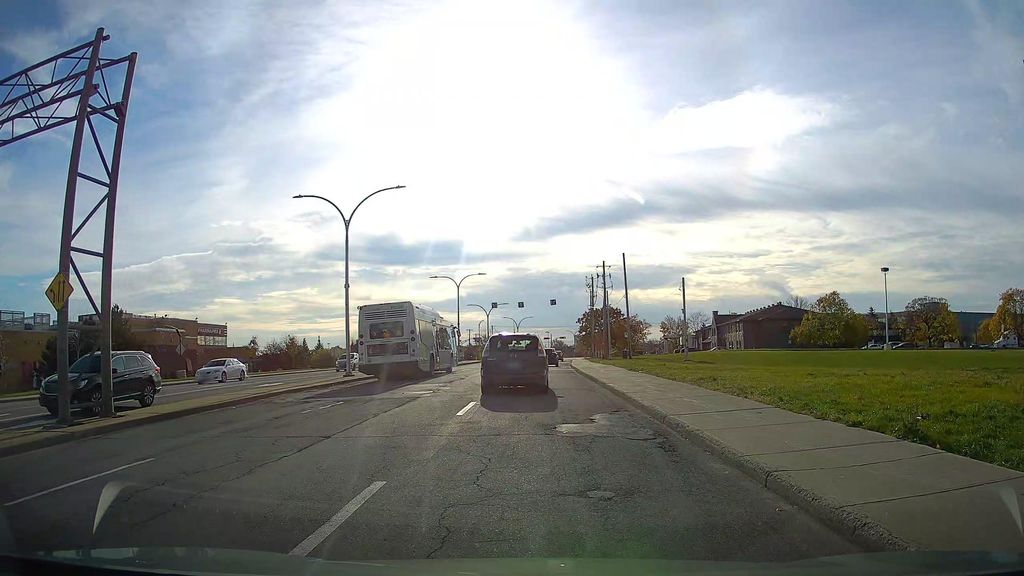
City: montreal